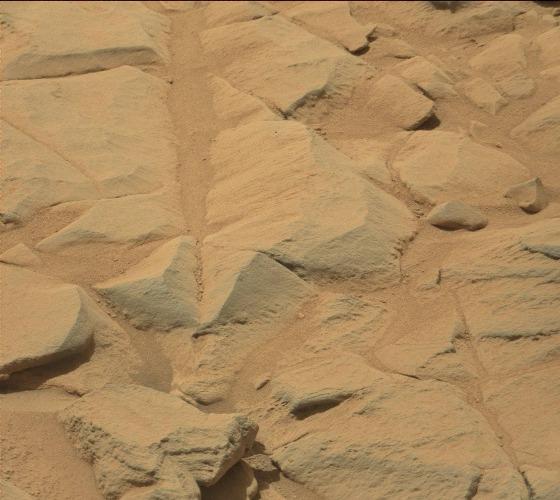
Terrain classes present: Bedrock, Gravel / Sand / Soil